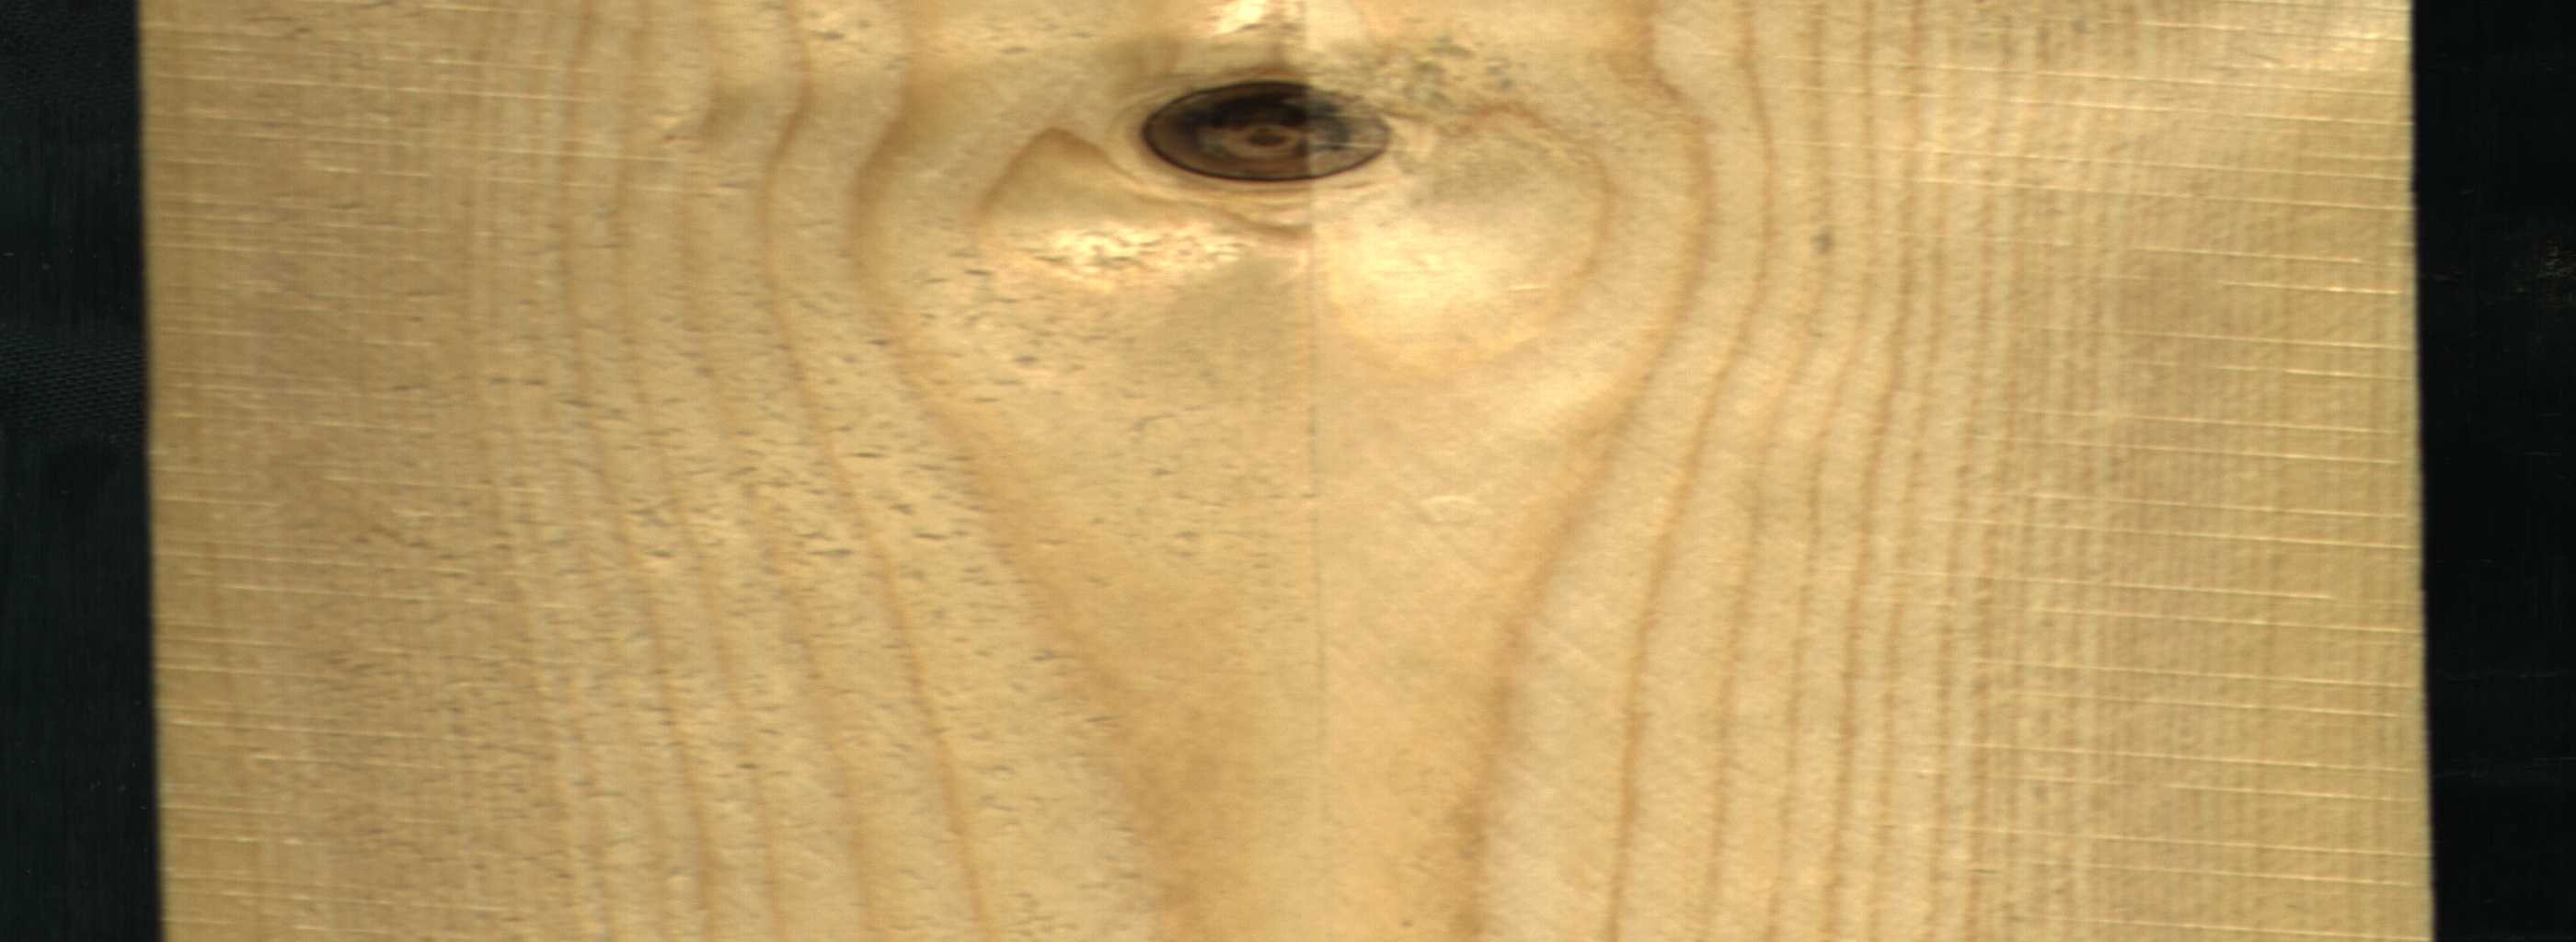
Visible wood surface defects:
Dead_Knot